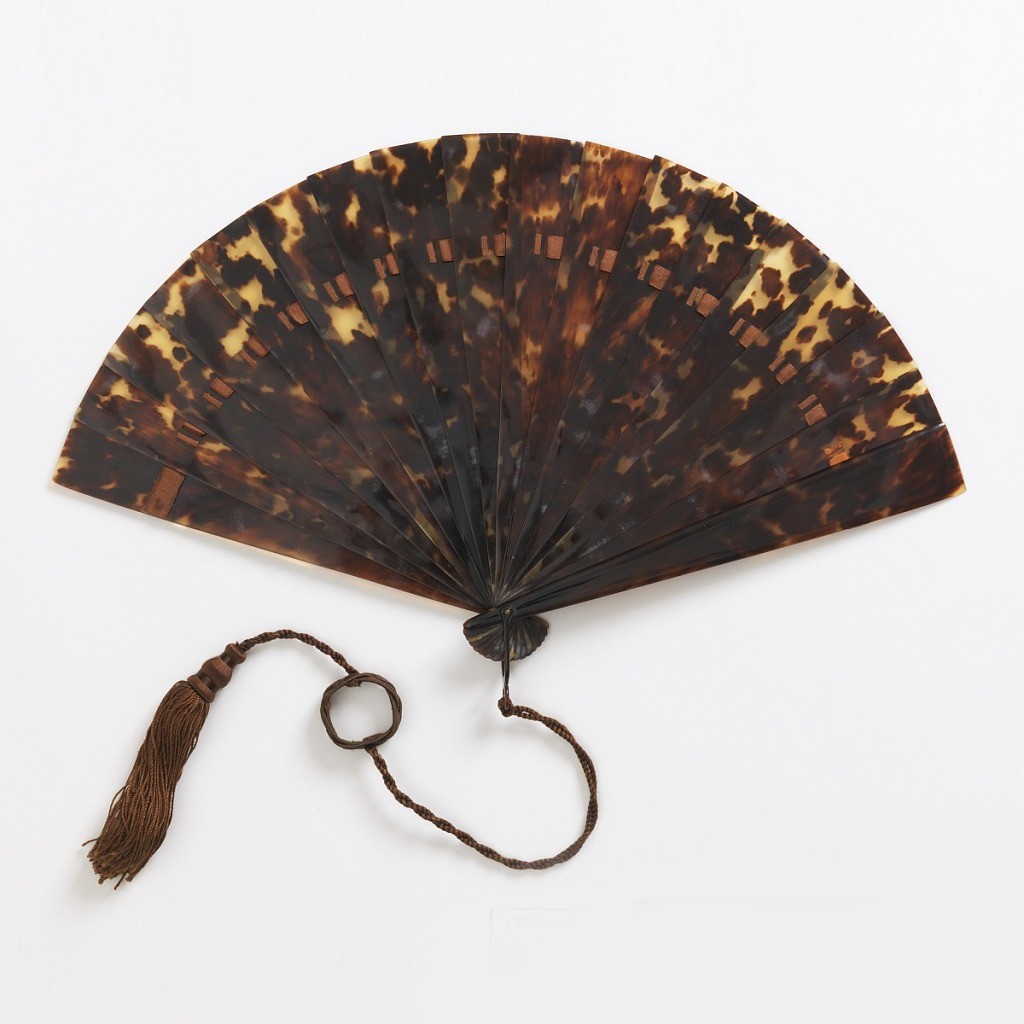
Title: Brisé fan
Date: ca. 1875
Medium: Tortoise shell sticks, silk ribbon and tassel, metal bail
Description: Brisé fan with tortoise shell sticks. Brown silk connecting ribbon. Black metal bail and brown silk tassel.